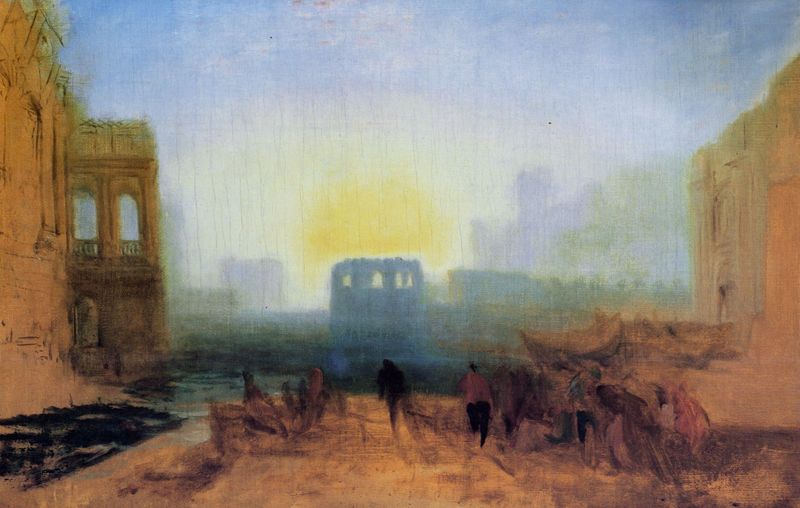
Titel: Hafenszene im Stil Claude Lorrains
Künstler: William Turner
Standort: London
Institution: Tate Gallery
Schlagwörter: blau, dunkel, gemälde, gestein, gruppe, himmel, mann, meer, schatten, wasser, weiß, aquarell, fluss, frauen, gelb, grün, impressionismus, landschaft, menschen, ocker, see, stadt, ufer, bewegung, braun, fenster, hell, licht, männer, pastell, rücken, schwarz, skizze, strasse, gebäude, haus, rot, schleier, tiere, beige, leute, architektur, stein, steine, horizont, häuser, morgen, nass, sonnenaufgang, spiegelung, brüstung, kanal, rauch, sonne, insel, gold, klassizismus, personen, england, kontrast, boot, boote, pferde, rund, turm, hellblau, balkon, schiff, schiffe, sommer, strand, umrisse, ansicht, fassade, perspektive, venedig, fischer, warm, zug, mauer, dunst, farbe, nebel, sonnenuntergang, violett, kutschen, empore, arbeiter, figuren, hafen, rundbogen, wagen, kai, flus, romantik, constable, luft, pier, steg, treppe, turner, wasse, zerstörung, impressionistisch, aufgang, geländer, striche, silouetten, umriss, impression, fliessend, flucht, bögen, wände, schimmer, erker, ruine, antike, burg, durchblick, palast, diesig, strahlen, technik, konturen, staub, ruinen, schemenhaft, gestalten, gemäuer, verschwommen, risalit, verwischt, sandstein, mauern, antik, sonnenschein, gebückt, pinselstriche, ballustrade, kulisse, undeutlich, schemen, ombre, ombres, bau, massif, bauten, lagune, öffnungen, attika, porte, durchsicht, arkarde, farbflecken, port, feucht, unschärfe, william, lorrain, brouillard, matin, contre jour, soir, mer, william turner, redon, landungssteg, landunsgsteg, schiffefischer, sihouetten, atmosphärisch, venise, schärfe, zertört, ruines, rpcken, rundtum, hafenmauern, lacustre